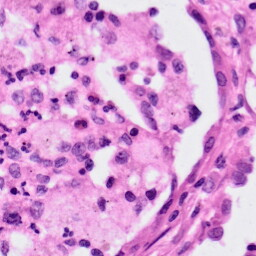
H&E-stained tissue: Lung